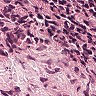
Metastatic tissue present: no